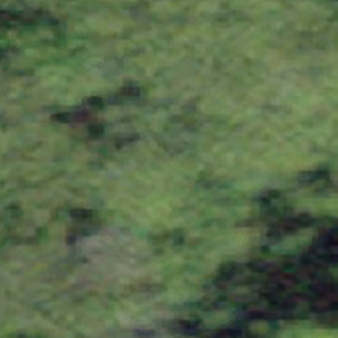
Label: other